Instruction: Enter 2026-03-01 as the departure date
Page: home
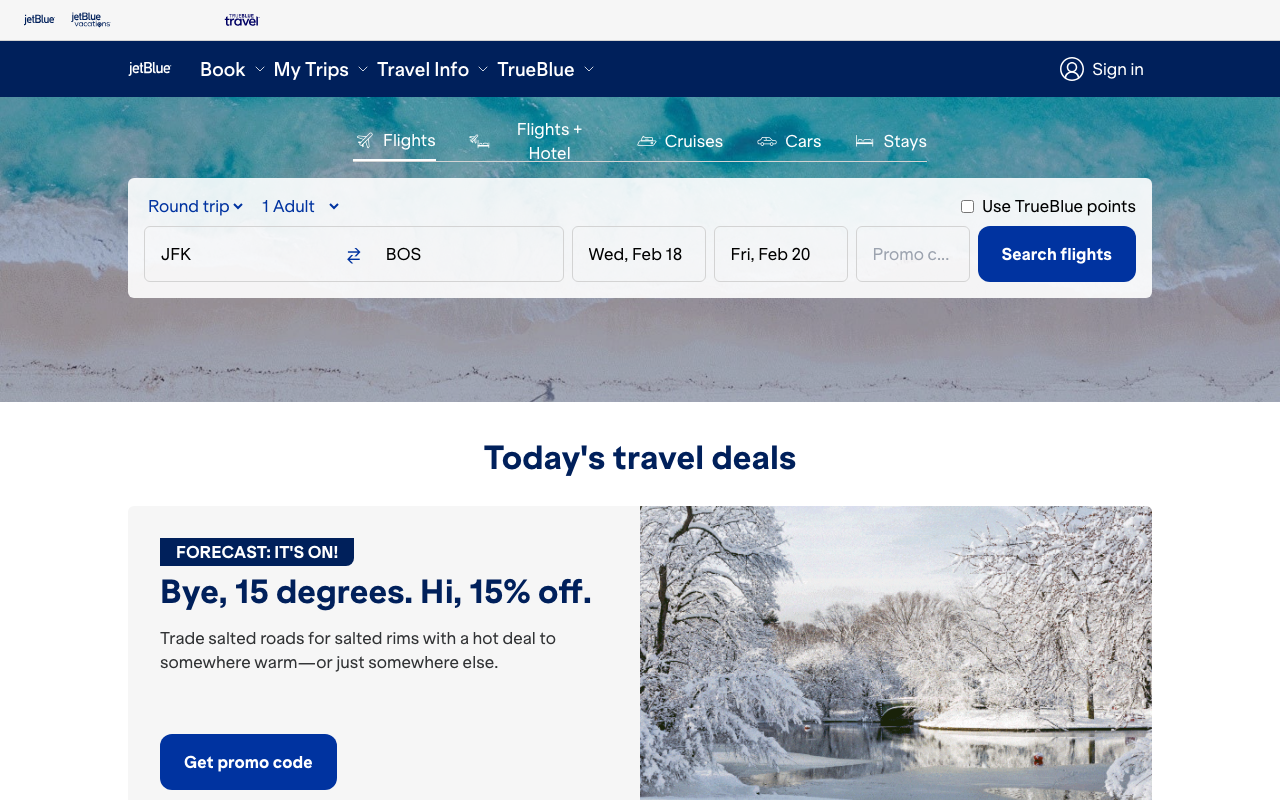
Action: type